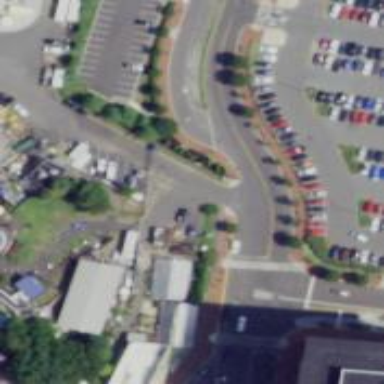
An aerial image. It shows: Unmarked crossing on footway.